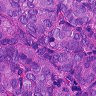
Metastatic tissue present: yes